Question: I have constructed a <URL> that represents an unclosed shape consisting of straight lines:

I want to be able to detect when the mouse is clicked and the mouse pointer is near to (within a few pixels of) the path. Using the <URL>.
Does anyone know of another mechanism for achieving this?
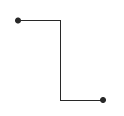
Answer: 1. Create a BasicStroke (the width controls your pixel-distance-tolerance)
2. Don't draw with it, only use its createStrokedShape method to create a second shape from your shape. This second shape describes the outline of the shape that would be filled if you would draw your first shape with the BasicStroke.
3. Use the contains method of this second shape
From Stroke.createStrokedShape API documentation:
> Returns an outline Shape which encloses the area that should be
painted when the Shape is stroked according to the rules defined by
the object implementing the Stroke interface.